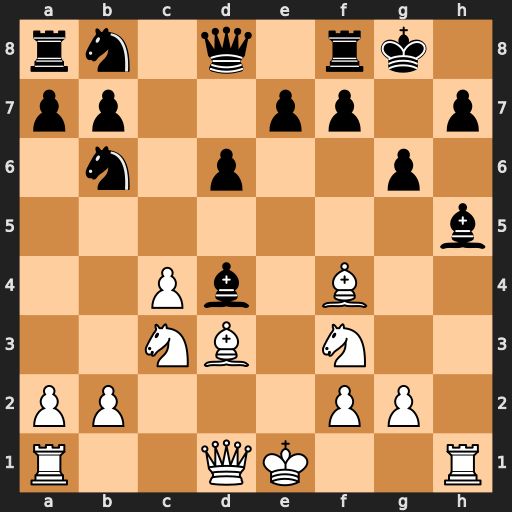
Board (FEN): rn1q1rk1/pp2pp1p/1n1p2p1/7b/2Pb1B2/2NB1N2/PP3PP1/R2QK2R
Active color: w
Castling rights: KQ
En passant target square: -
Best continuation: Rxh5 Bxc3+ bxc3